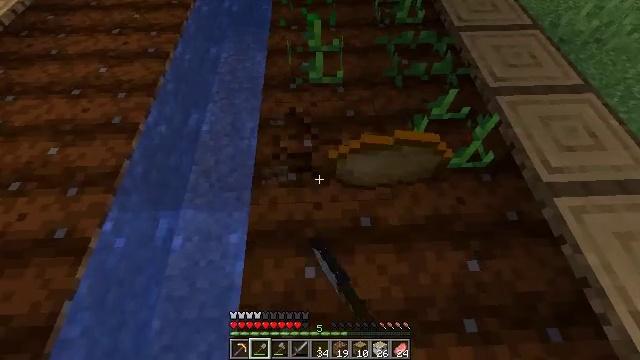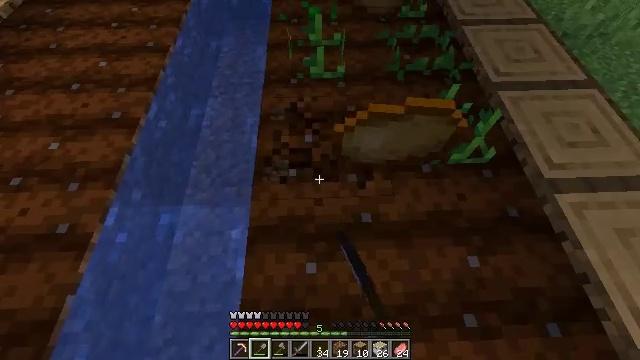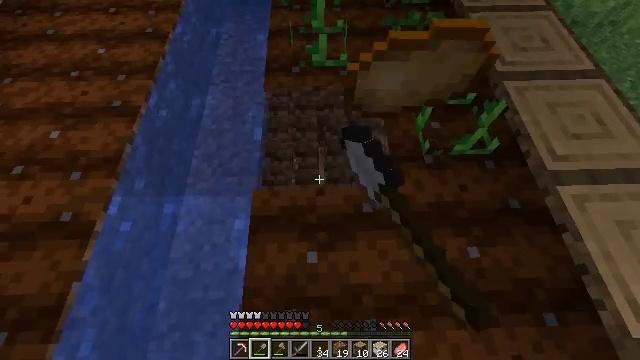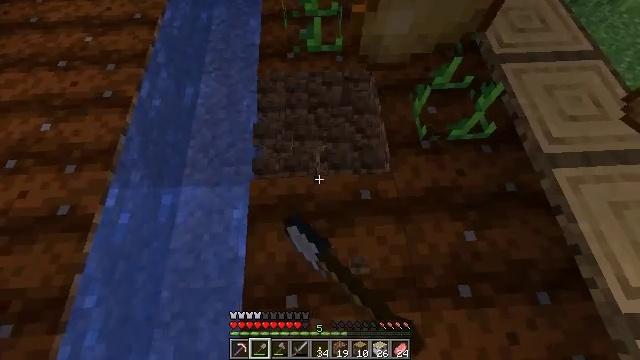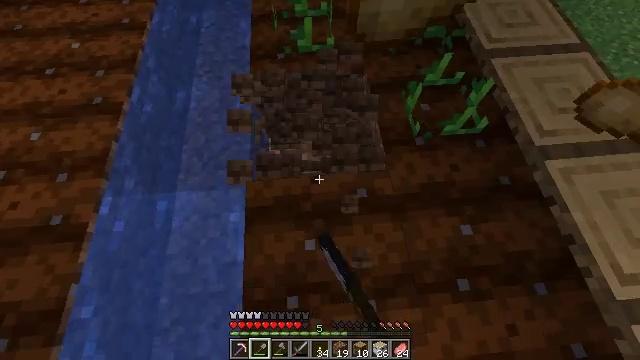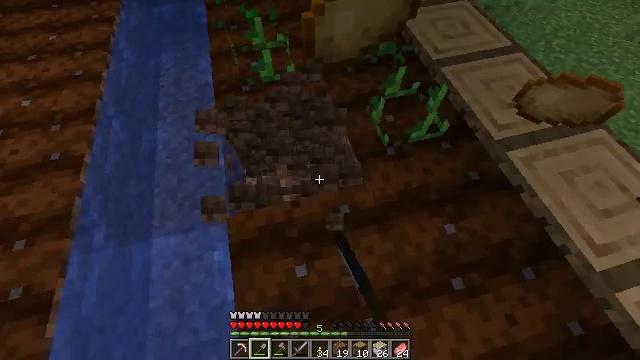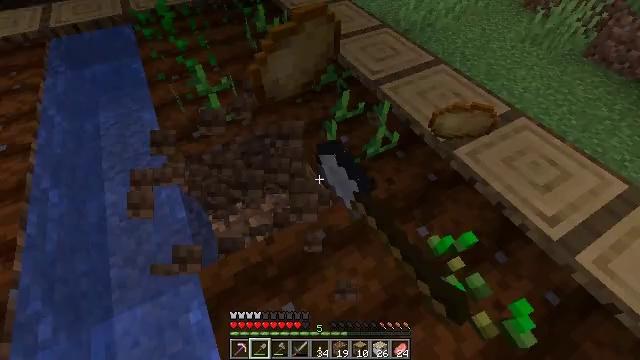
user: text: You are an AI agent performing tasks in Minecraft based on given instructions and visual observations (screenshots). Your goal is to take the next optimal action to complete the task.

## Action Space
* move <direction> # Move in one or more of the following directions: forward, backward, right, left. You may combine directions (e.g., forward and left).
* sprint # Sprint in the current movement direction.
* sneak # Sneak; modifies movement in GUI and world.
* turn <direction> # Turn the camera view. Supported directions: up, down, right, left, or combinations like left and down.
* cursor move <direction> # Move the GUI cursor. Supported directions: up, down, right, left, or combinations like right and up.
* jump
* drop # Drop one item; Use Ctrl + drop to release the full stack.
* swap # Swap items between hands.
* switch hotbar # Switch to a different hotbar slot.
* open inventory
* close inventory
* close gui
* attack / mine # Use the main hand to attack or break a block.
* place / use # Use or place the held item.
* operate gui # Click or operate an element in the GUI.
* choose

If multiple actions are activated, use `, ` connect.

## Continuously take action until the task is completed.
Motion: motion action
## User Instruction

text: Mine the farmland block.
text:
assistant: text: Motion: turn down, attack / mine
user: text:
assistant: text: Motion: turn down, attack / mine
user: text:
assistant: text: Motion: turn right and down, attack / mine
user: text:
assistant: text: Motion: turn right, attack / mine
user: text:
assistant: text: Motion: turn right and up, attack / mine
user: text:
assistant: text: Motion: turn right and up, attack / mine
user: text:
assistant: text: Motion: attack / mine